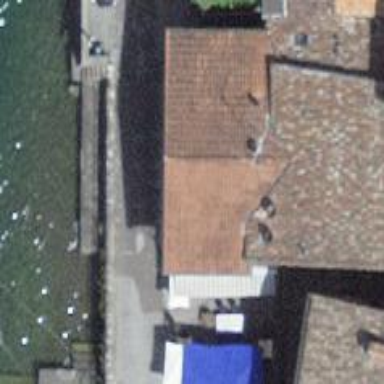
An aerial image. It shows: Restaurant.